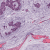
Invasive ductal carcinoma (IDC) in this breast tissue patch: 1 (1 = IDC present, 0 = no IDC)